Question:
I have a barChart whose value i am sending to the Servlet,and on the basis of each value i have to populate some data on the radarChart.The data is going to the Servlet and the radarChart is also coming.But the problem is that the radar is coming only for one condition.It is not working for the else part.As the result a cannot make the radar and bar interactive.here is my code...
It is the controller from where i am sending the data to the Servlet..
'''
initializedEvents: false,
init: function() {
this.control({
'#barColumnChart': {
afterlayout: this.afterChartLayout
}
});
},
afterChartLayout: function(){
var me=this;
if(this.initializedEvents==true) return;
this.initializedEvents=true;
Ext.getCmp('barColumnChart').series.items[0].on('itemmousedown',function(obj){
// alert(obj.storeItem.data['source']+ ' &' + obj.storeItem.data['count']);
var barData=obj.storeItem.data['source']+ ' &' + obj.storeItem.data['count'];
//alert(barData);
me.dataBaseCall(obj.storeItem.data['source'],obj.storeItem.data['count']);
});
},
dataBaseCall: function(source,count){
//alert(barData);
Ext.Ajax.request({
url: "CallRatiosAnalysis",
success: function(response, opts){
//do what you want with the response here
console.log("hiiiiiiiiiiii");
},
failure: function(response, opts) {
alert("server-side failure with status code " + response.status);
},
params: {
source: source,
count: count
}
'''
And here is the Servlet,where the radarChart is forming...
'''
protected void doPost(HttpServletRequest request, HttpServletResponse response) throws ServletException, IOException {
String mysource = request.getParameter("source");
String mycount = request.getParameter("count");
System.out.println(mysource + "
" + mycount);
if (mysource != null && mycount != null) {
PrintWriter out = response.getWriter();
response.setContentType("text/html");
ArrayList<IndCallType> ratios = new ArrayList<IndCallType>();
ratios.add(new IndCallType("Voice", "40"));
ratios.add(new IndCallType("SMS", "30"));
ratios.add(new IndCallType("MMS", "5"));
ratios.add(new IndCallType("GPRS", "20"));
ratios.add(new IndCallType("Others", "5"));
Gson gson = new Gson();
JsonArray arrayObj = new JsonArray();
for (int i = 0; i < ratios.size(); i++) {
IndCallType count = ratios.get(i);
JsonElement linObj = gson.toJsonTree(count);
arrayObj.add(linObj);
}
JsonObject myObj = new JsonObject();
myObj.addProperty("success", true);
myObj.add("allCalls", arrayObj);
myObj.addProperty("allCallsRatio", ratios.size());
out.println(myObj.toString());
out.close();
}else{ //this part is not working
PrintWriter out = response.getWriter();
response.setContentType("text/html");
ArrayList<IndCallType> ratios = new ArrayList<IndCallType>();
ratios.add(new IndCallType("Voice", "10"));
ratios.add(new IndCallType("SMS", "3"));
ratios.add(new IndCallType("MMS", "50"));
ratios.add(new IndCallType("GPRS", "80"));
ratios.add(new IndCallType("Others", "1"));
Gson gson = new Gson();
JsonArray arrayObj = new JsonArray();
for (int i = 0; i < ratios.size(); i++) {
IndCallType count = ratios.get(i);
JsonElement linObj = gson.toJsonTree(count);
arrayObj.add(linObj);
}
JsonObject myObj = new JsonObject();
myObj.addProperty("success", true);
myObj.add("allCalls", arrayObj);
myObj.addProperty("allCallsRatio", ratios.size());
out.println(myObj.toString());
out.close();
}
}
'''
only one part i.e the if condition is working.But the else part is not working.I cannot understand the reason .Somebody please help me.
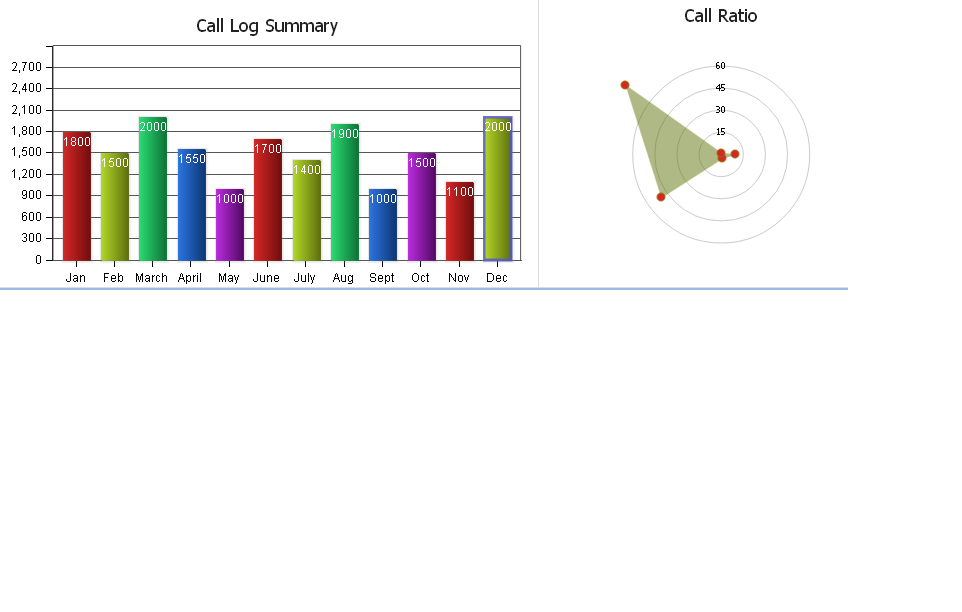
Answer: Assuming you have the radar chart already rendered, with a store configured with the
url: "CallRatiosAnalysis"
than instead of calling Ext.Ajax.request you should:
'''
Ext.getCmp(<selector for radar chart>).getStore().load({
params: {
source: source,
count: count
}
});
'''
If you don't, than your success callback should implement the rendering of the chart, and loading the data.